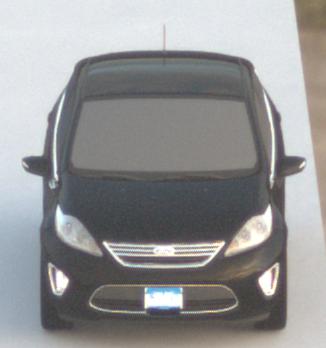
Make: Ford
Model: Fiesta
Detailed model: ’09 Sedan (seventh series)
Model produced from: 2010
Model produced until: 2017
Doors: 4
Color: black
Road condition: dry road
Daytime: sunrise or sunset
Contrast: medium contrast